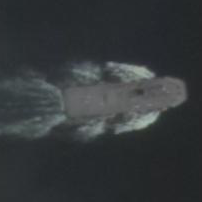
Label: civil